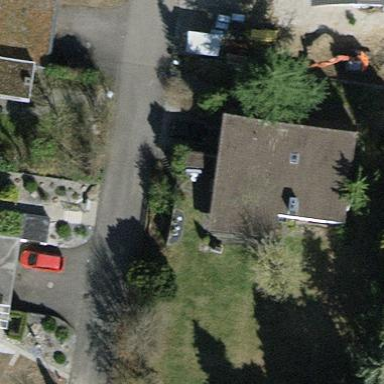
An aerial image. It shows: Building with tile roof.